Question: i want to select many items from a list of Utilisateur(Users) but the checkbox is repeated for each line
eg:i have 2 Users in Db and this is why it appears that two checkbox on the values of a for each Users for each line of datatble
this is my xhtml file:
'''
<p:dataTable id="dta" value="#{UtilisateurComponent.listUtilisateurs()}" var="current" rows="15" paginator="true" paginatorPosition="bottom">
<p:column>
<h:selectManyCheckbox id="selectUser" value="#{ProjetComponent.projet.utilisateurs}" >
<f:selectItems value="#{UtilisateurComponent.listUtilisateurs()}" var="utilisateurs" itemValue="#{utilisateurs.iduser}" itemLabel=""/>
</h:selectManyCheckbox>
</p:column>
<p:column>
<f:facet name="header">
<h:outputText value="#{utilisateurmsgs['utilisateur.datederniereconnexion.title']}" />
</f:facet>
<h:outputText value="#{current.datederniereconnexion}" converter="dateTimeConverterForCalendar" />
</p:column>
'''
and this the generated form
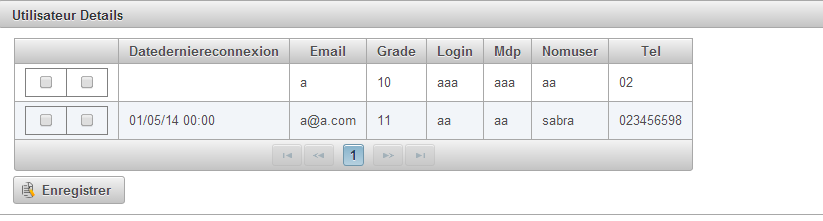
Answer: This because you did this:
'''
<f:selectItems value="#{UtilisateurComponent.listUtilisateurs()}" var="utilisateurs" itemValue="#{utilisateurs.iduser}" itemLabel=""/>
'''
f:selectItems - It get the data from a list and create the checkboxes by the list size.
You need to do something like this, Use the var in the p:dataTable.
'''
<f:selectItem itemValue="#{utilisateurs.iduser}" itemLabel="blabla"/>
'''
Notice also that i have changed selectItems to selectItem.
Look at this link.. You have exactly the example you want in the bottom.. Table with check boxes
<URL>